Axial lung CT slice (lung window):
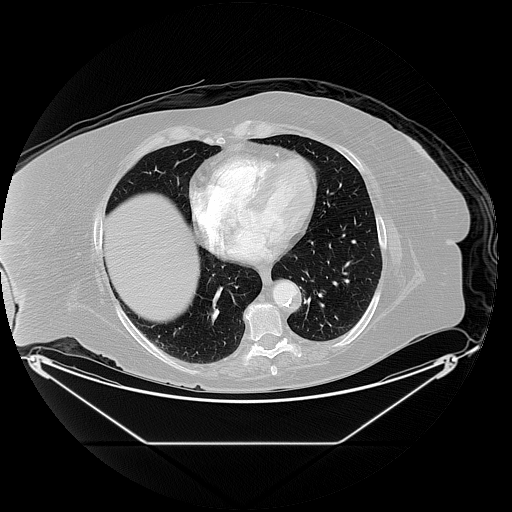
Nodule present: no